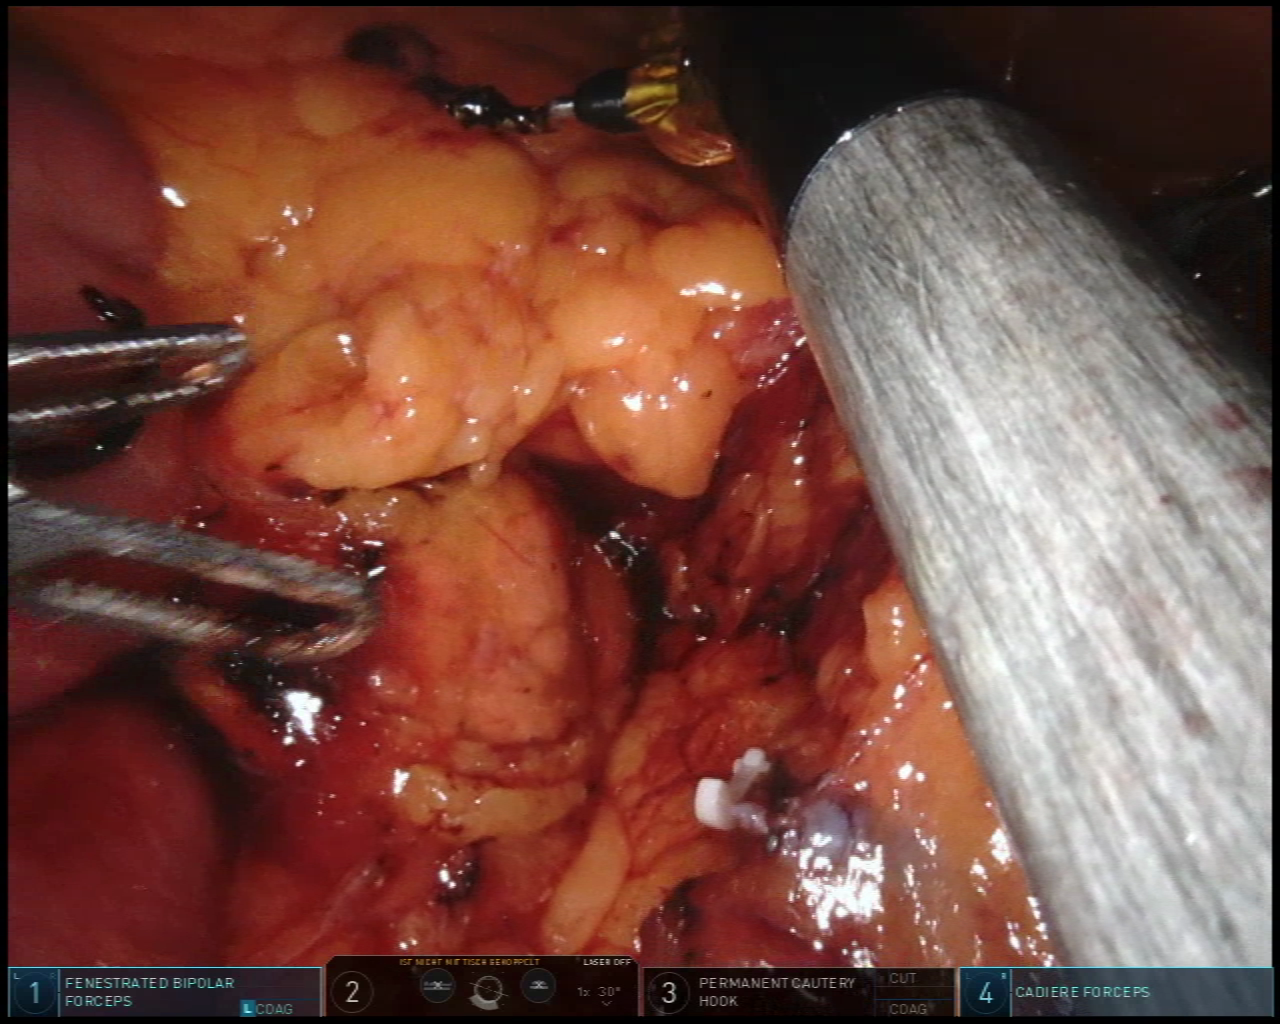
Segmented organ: pancreas
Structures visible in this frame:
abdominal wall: yes
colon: no
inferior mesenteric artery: no
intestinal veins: no
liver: no
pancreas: yes
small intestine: yes
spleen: no
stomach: no
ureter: no
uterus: no
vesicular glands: no